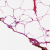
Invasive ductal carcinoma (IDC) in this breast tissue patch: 0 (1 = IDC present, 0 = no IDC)